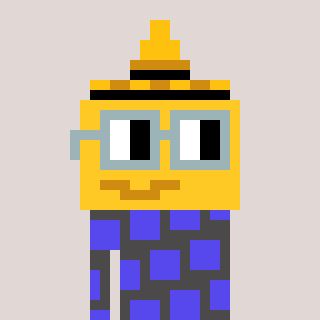
a pixel art character with square dark gray glasses, a mustard-shaped head and a grayscale-colored body on a warm background